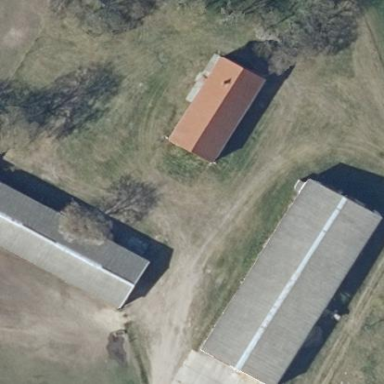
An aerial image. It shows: Farmyard area.